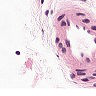
Metastatic tissue present: no